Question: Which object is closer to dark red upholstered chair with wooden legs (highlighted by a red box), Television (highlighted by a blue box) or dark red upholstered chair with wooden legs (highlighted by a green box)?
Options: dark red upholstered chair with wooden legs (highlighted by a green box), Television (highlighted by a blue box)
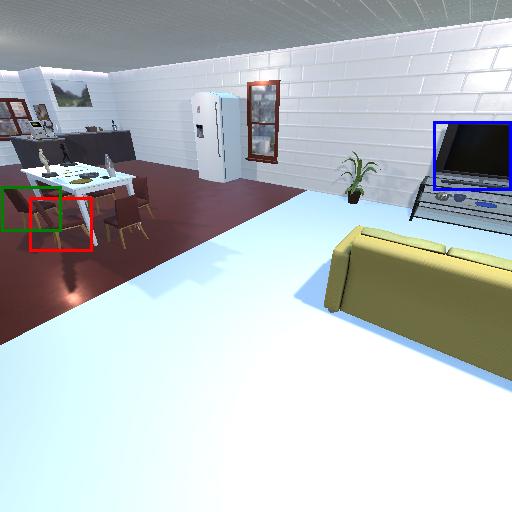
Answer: dark red upholstered chair with wooden legs (highlighted by a green box)